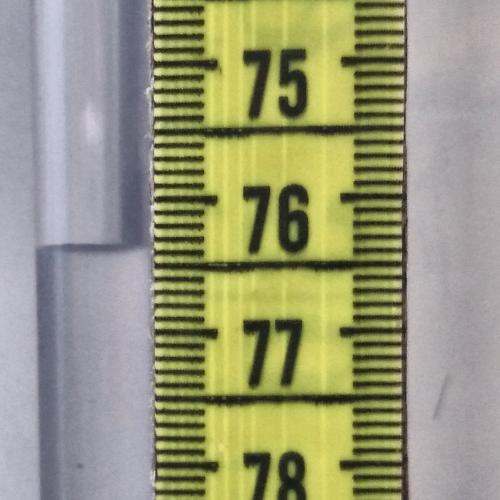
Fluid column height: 76.4 cm